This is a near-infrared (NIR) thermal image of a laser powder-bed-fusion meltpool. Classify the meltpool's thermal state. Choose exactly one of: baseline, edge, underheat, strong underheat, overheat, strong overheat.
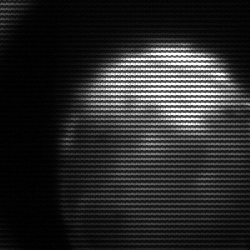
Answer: edge